Field crop: maize
Growth stage: 2
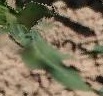
Species: maize